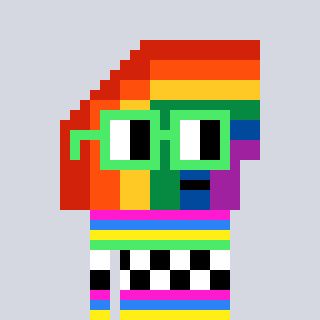
a pixel art character with square light green glasses, a rainbow-shaped head and a computerblue-colored body on a cool background